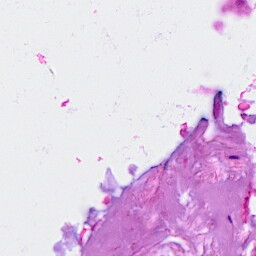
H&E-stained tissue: Breast